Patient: sex M, age 51
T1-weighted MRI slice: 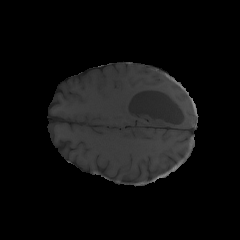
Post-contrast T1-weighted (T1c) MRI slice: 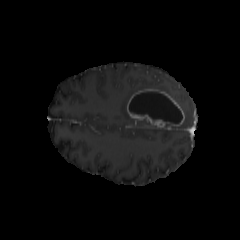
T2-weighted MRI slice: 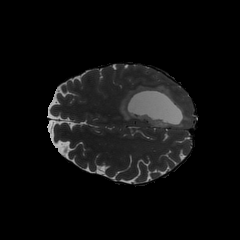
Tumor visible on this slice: yes
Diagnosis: Glioblastoma, IDH-wildtype
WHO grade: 4